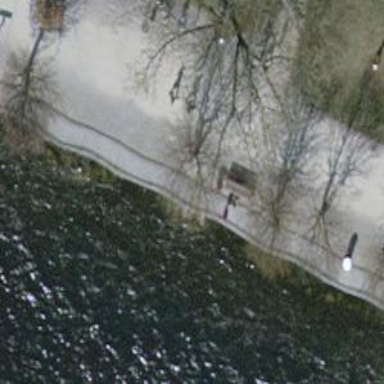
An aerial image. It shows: Brown bench.